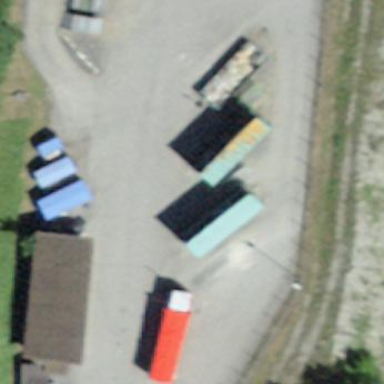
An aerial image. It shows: Industrial area with recycling center. The center is surrounded by fence.